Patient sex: M
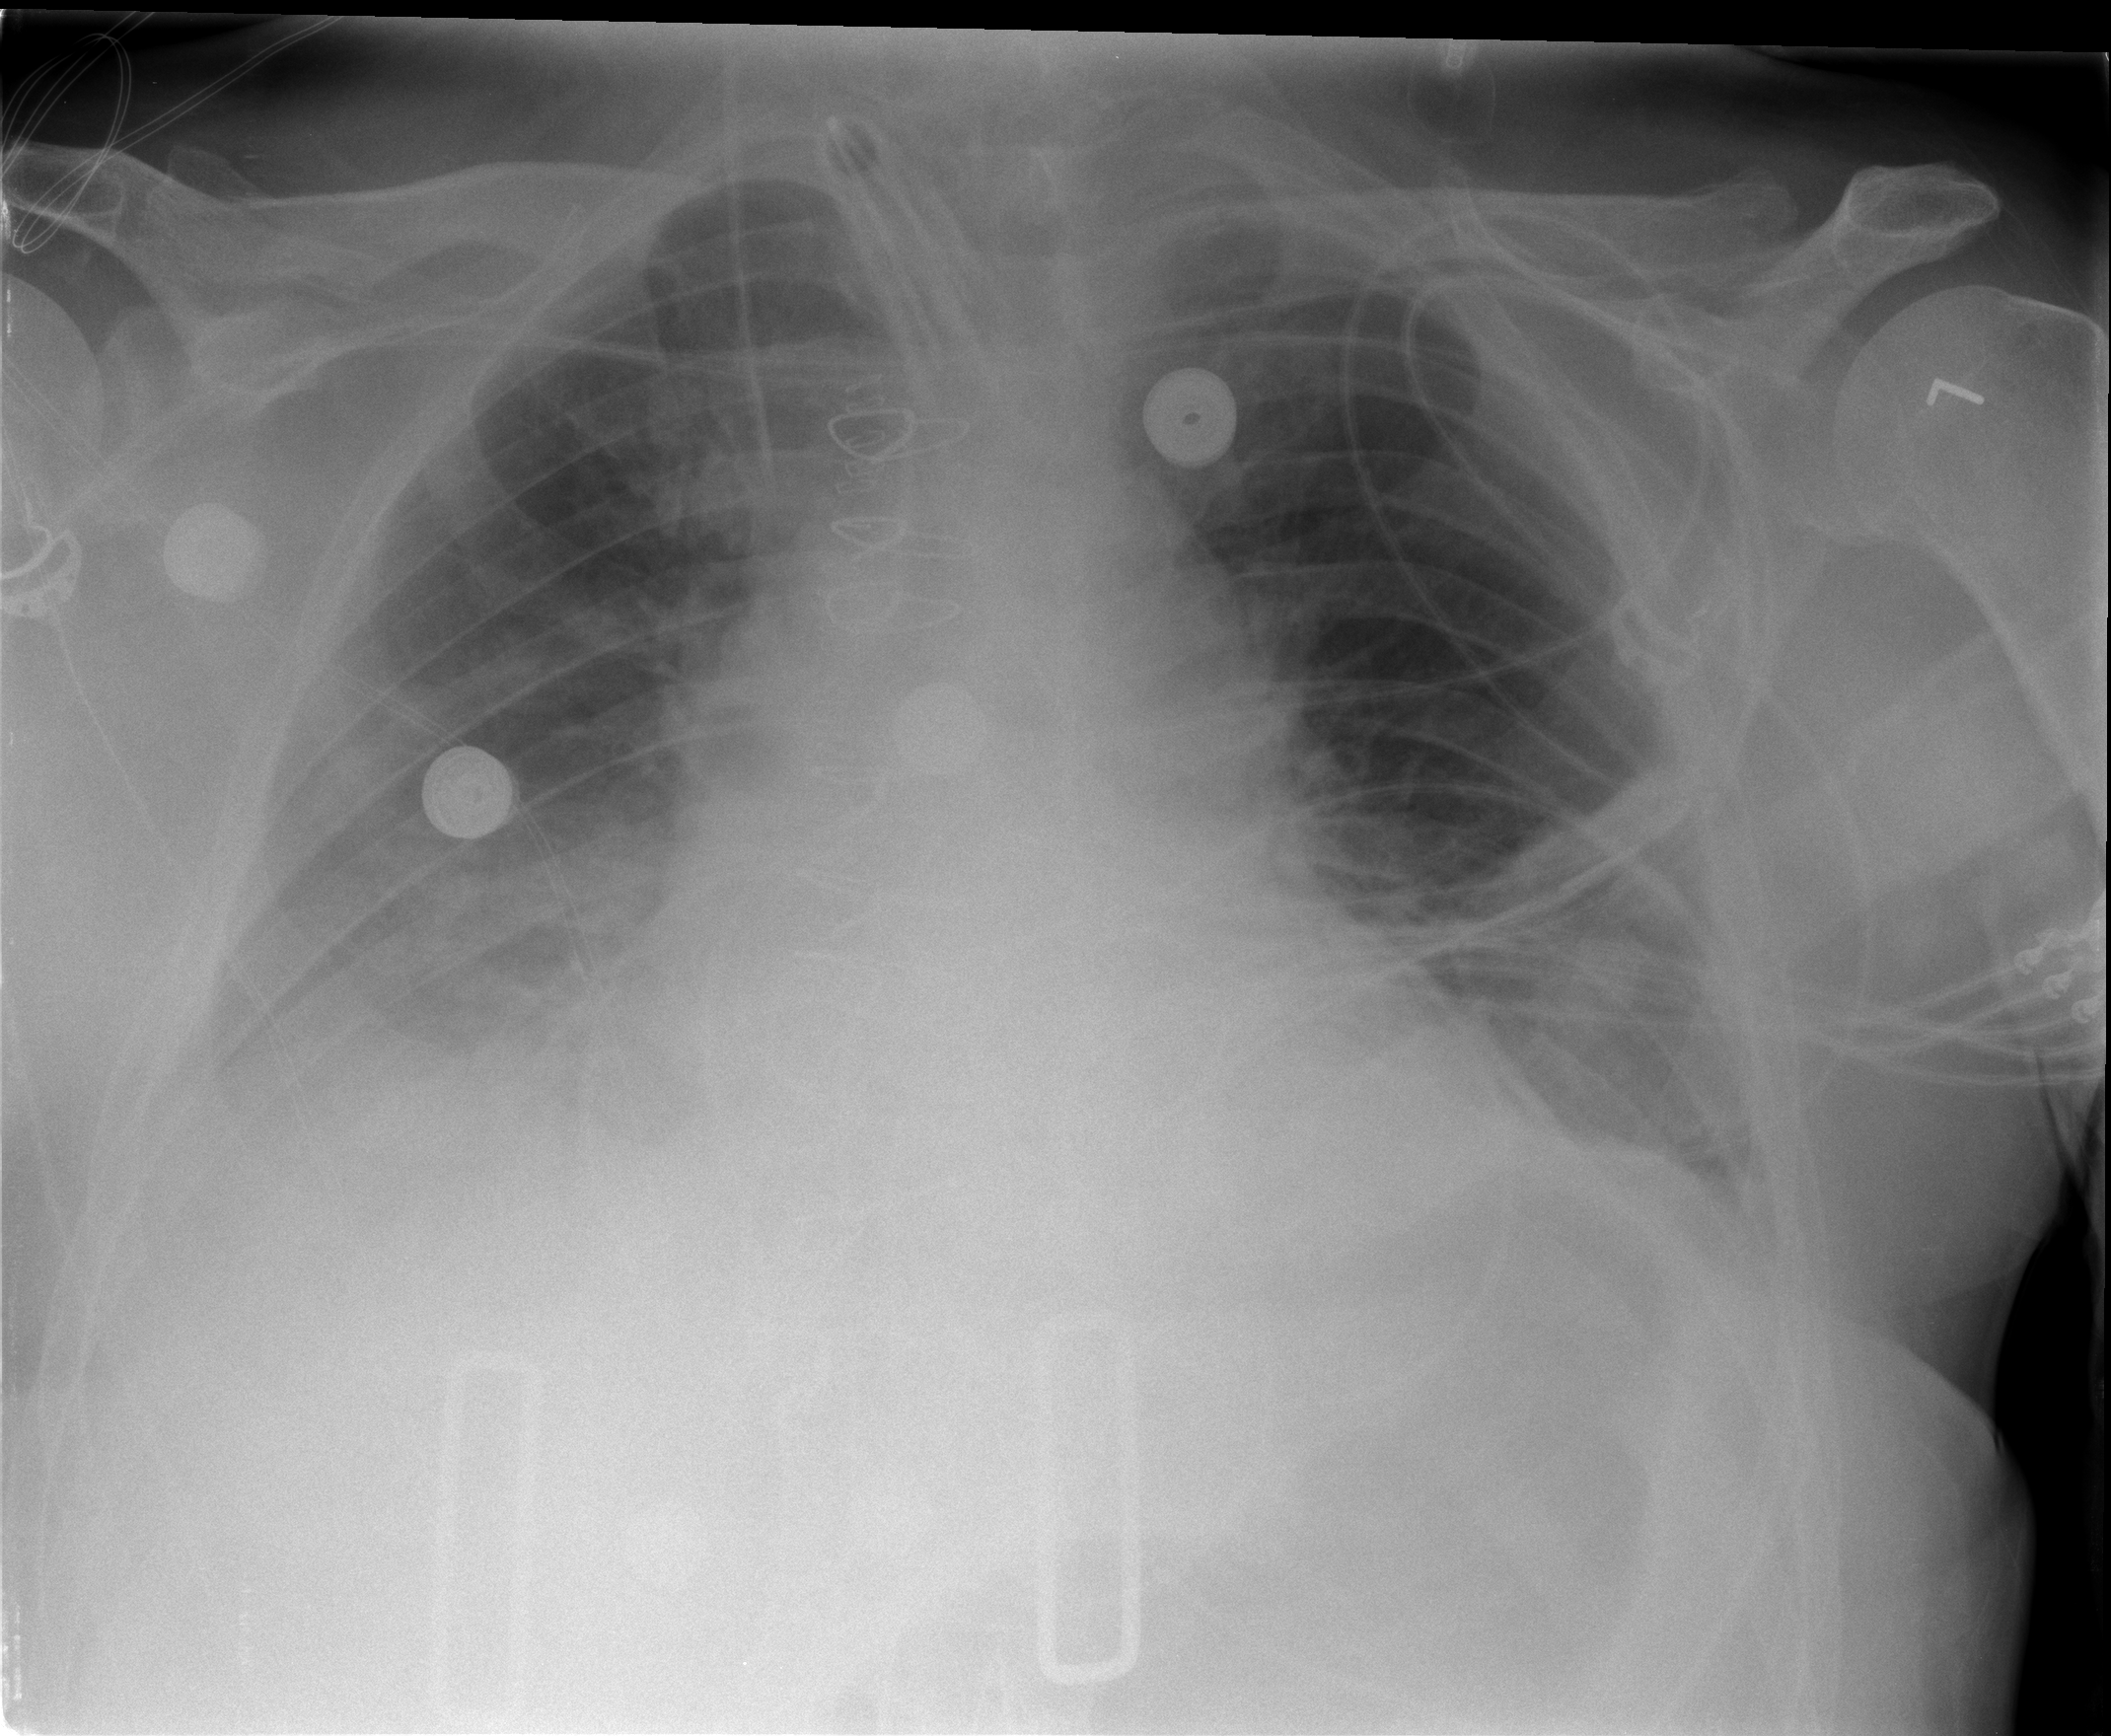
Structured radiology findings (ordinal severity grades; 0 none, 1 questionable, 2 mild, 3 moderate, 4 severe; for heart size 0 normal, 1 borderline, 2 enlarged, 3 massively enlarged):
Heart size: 2
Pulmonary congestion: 2
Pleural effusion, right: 3
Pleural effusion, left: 2
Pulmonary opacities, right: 0
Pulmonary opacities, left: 0
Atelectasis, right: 2
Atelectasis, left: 2